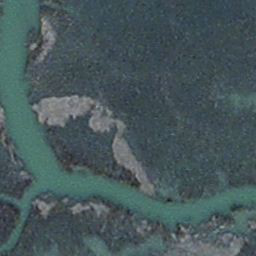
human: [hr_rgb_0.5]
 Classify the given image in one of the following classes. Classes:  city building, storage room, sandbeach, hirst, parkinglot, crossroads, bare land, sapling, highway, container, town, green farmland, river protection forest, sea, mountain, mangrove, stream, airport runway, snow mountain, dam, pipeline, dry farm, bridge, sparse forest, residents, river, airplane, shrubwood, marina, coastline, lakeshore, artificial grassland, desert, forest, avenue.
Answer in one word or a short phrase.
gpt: stream